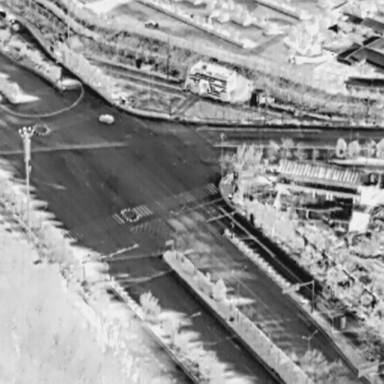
There is a Car in the infrared image.